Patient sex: F
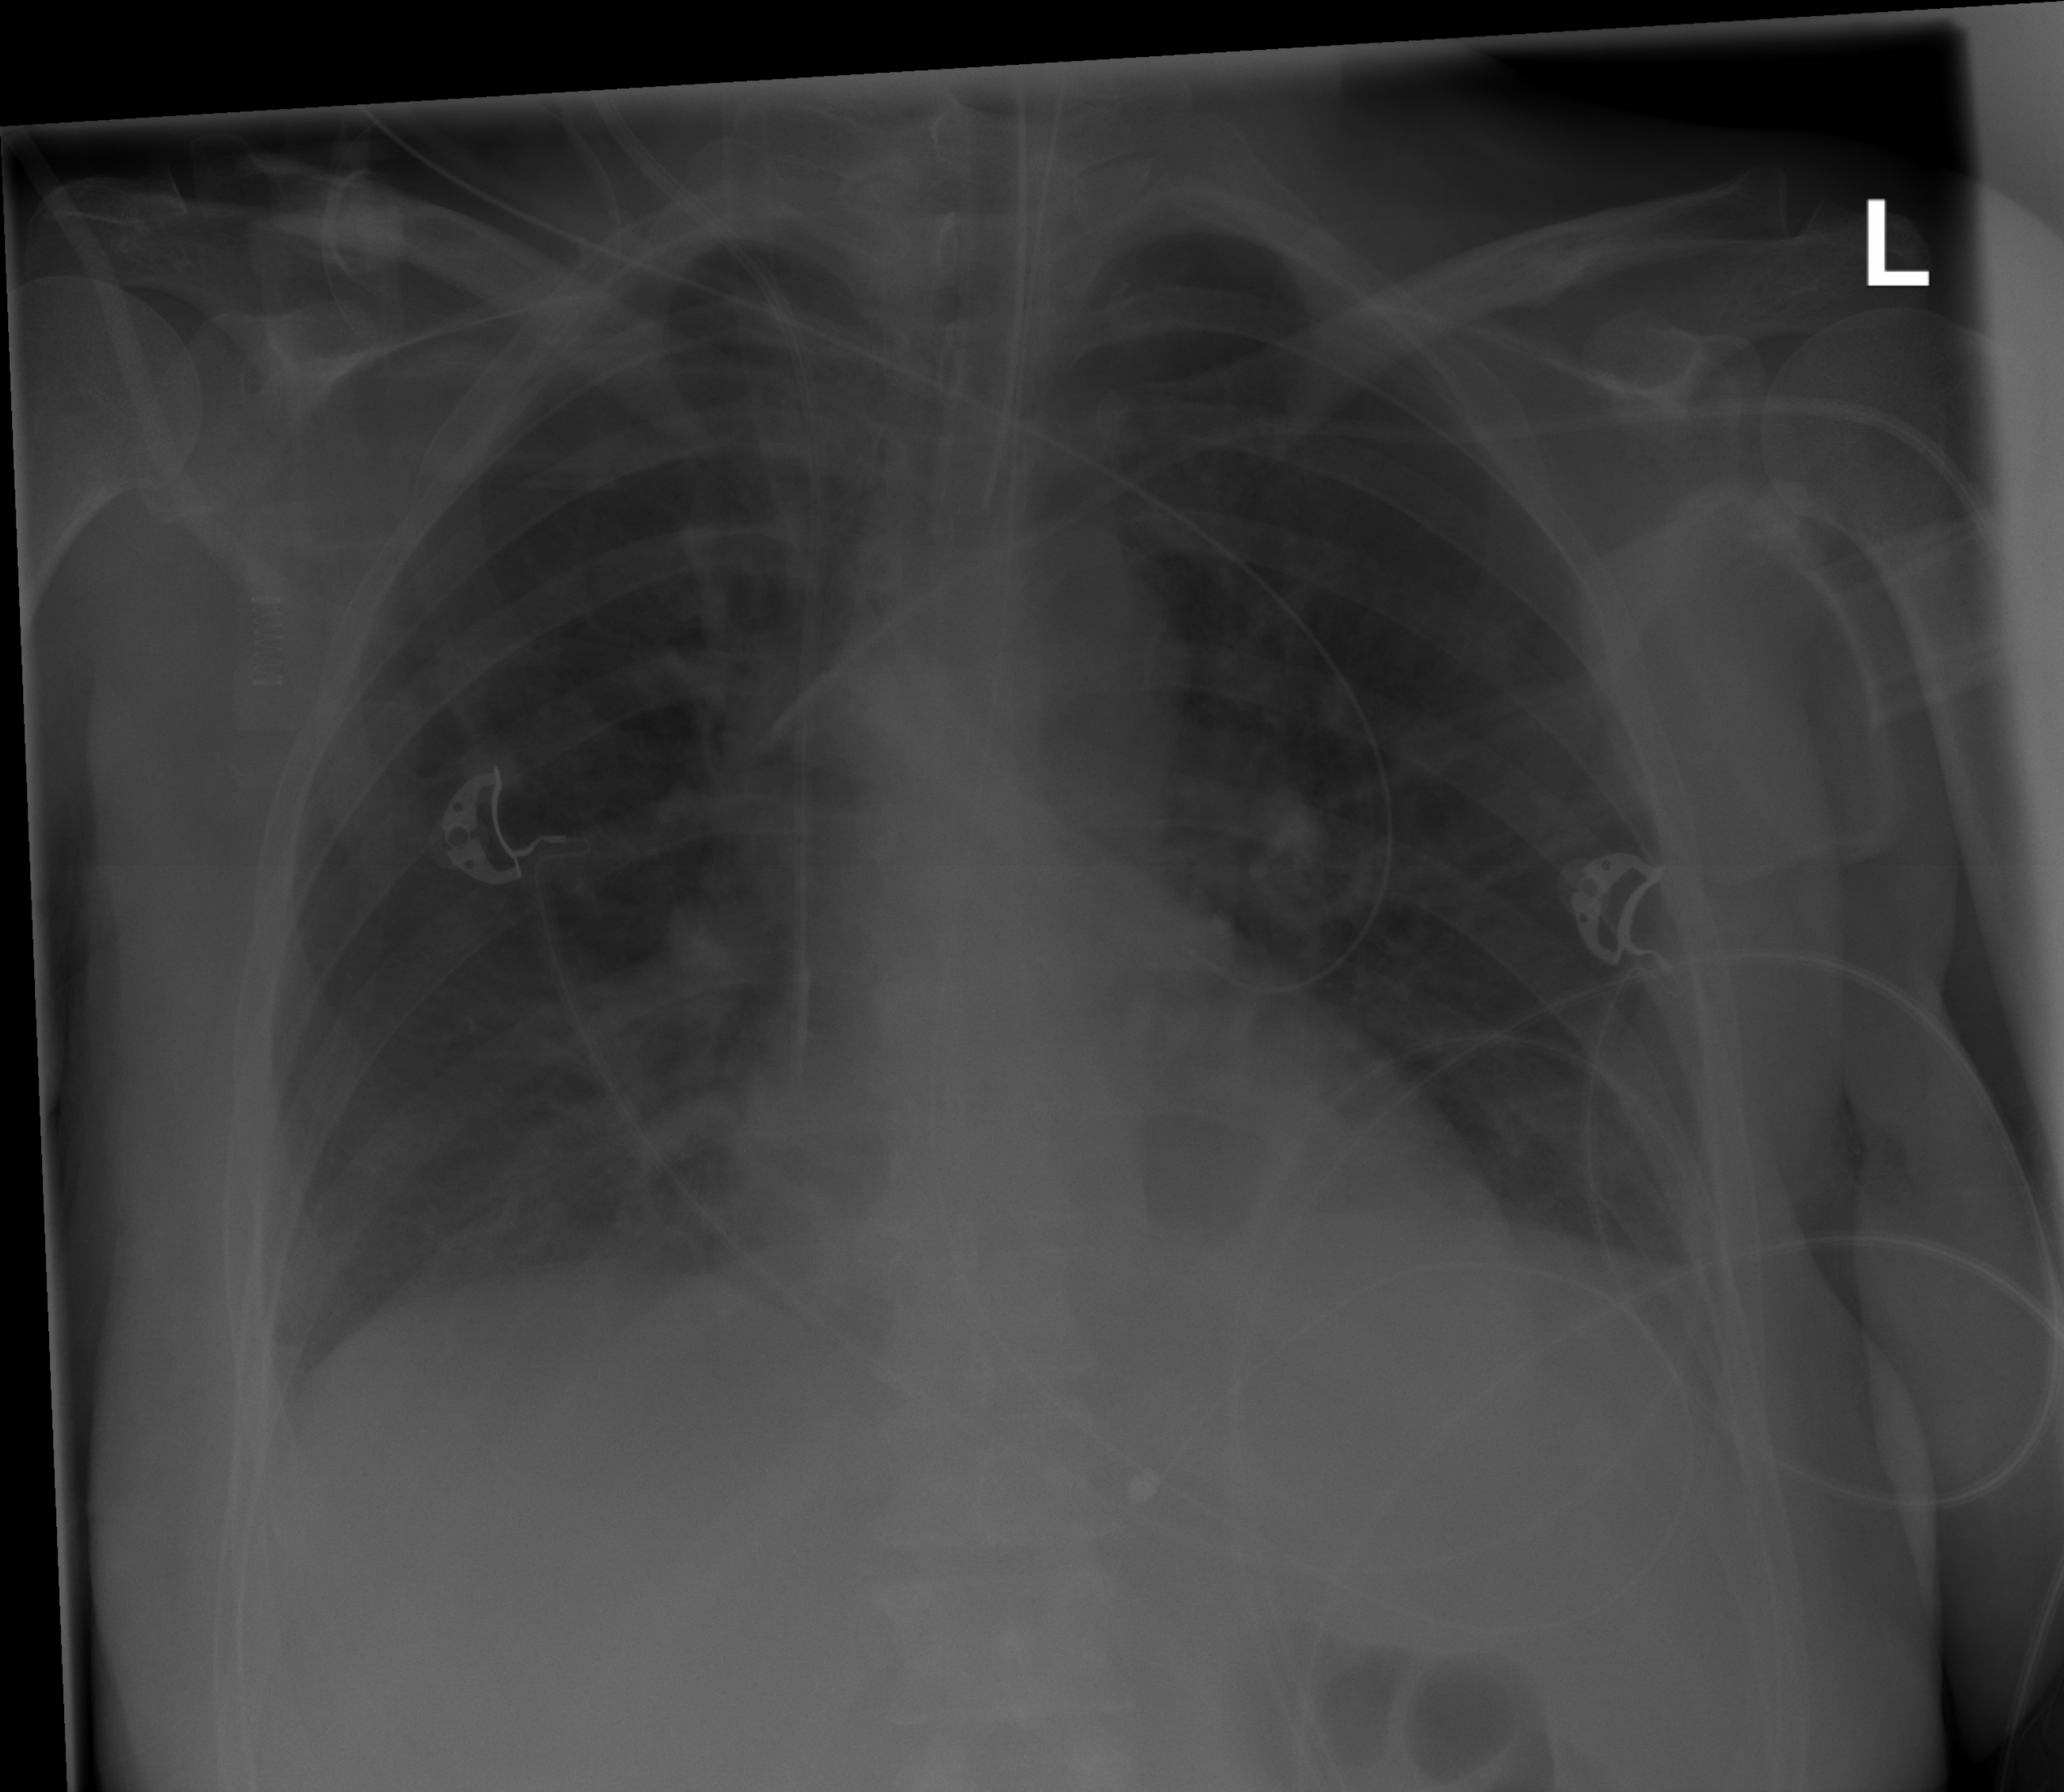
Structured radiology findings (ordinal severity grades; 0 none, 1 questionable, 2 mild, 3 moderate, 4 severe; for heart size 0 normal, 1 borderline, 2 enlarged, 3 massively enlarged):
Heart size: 0
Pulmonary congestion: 0
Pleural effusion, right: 0
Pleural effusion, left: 0
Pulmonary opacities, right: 2
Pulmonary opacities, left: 0
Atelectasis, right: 0
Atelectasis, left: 0